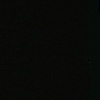
Label: space